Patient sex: M
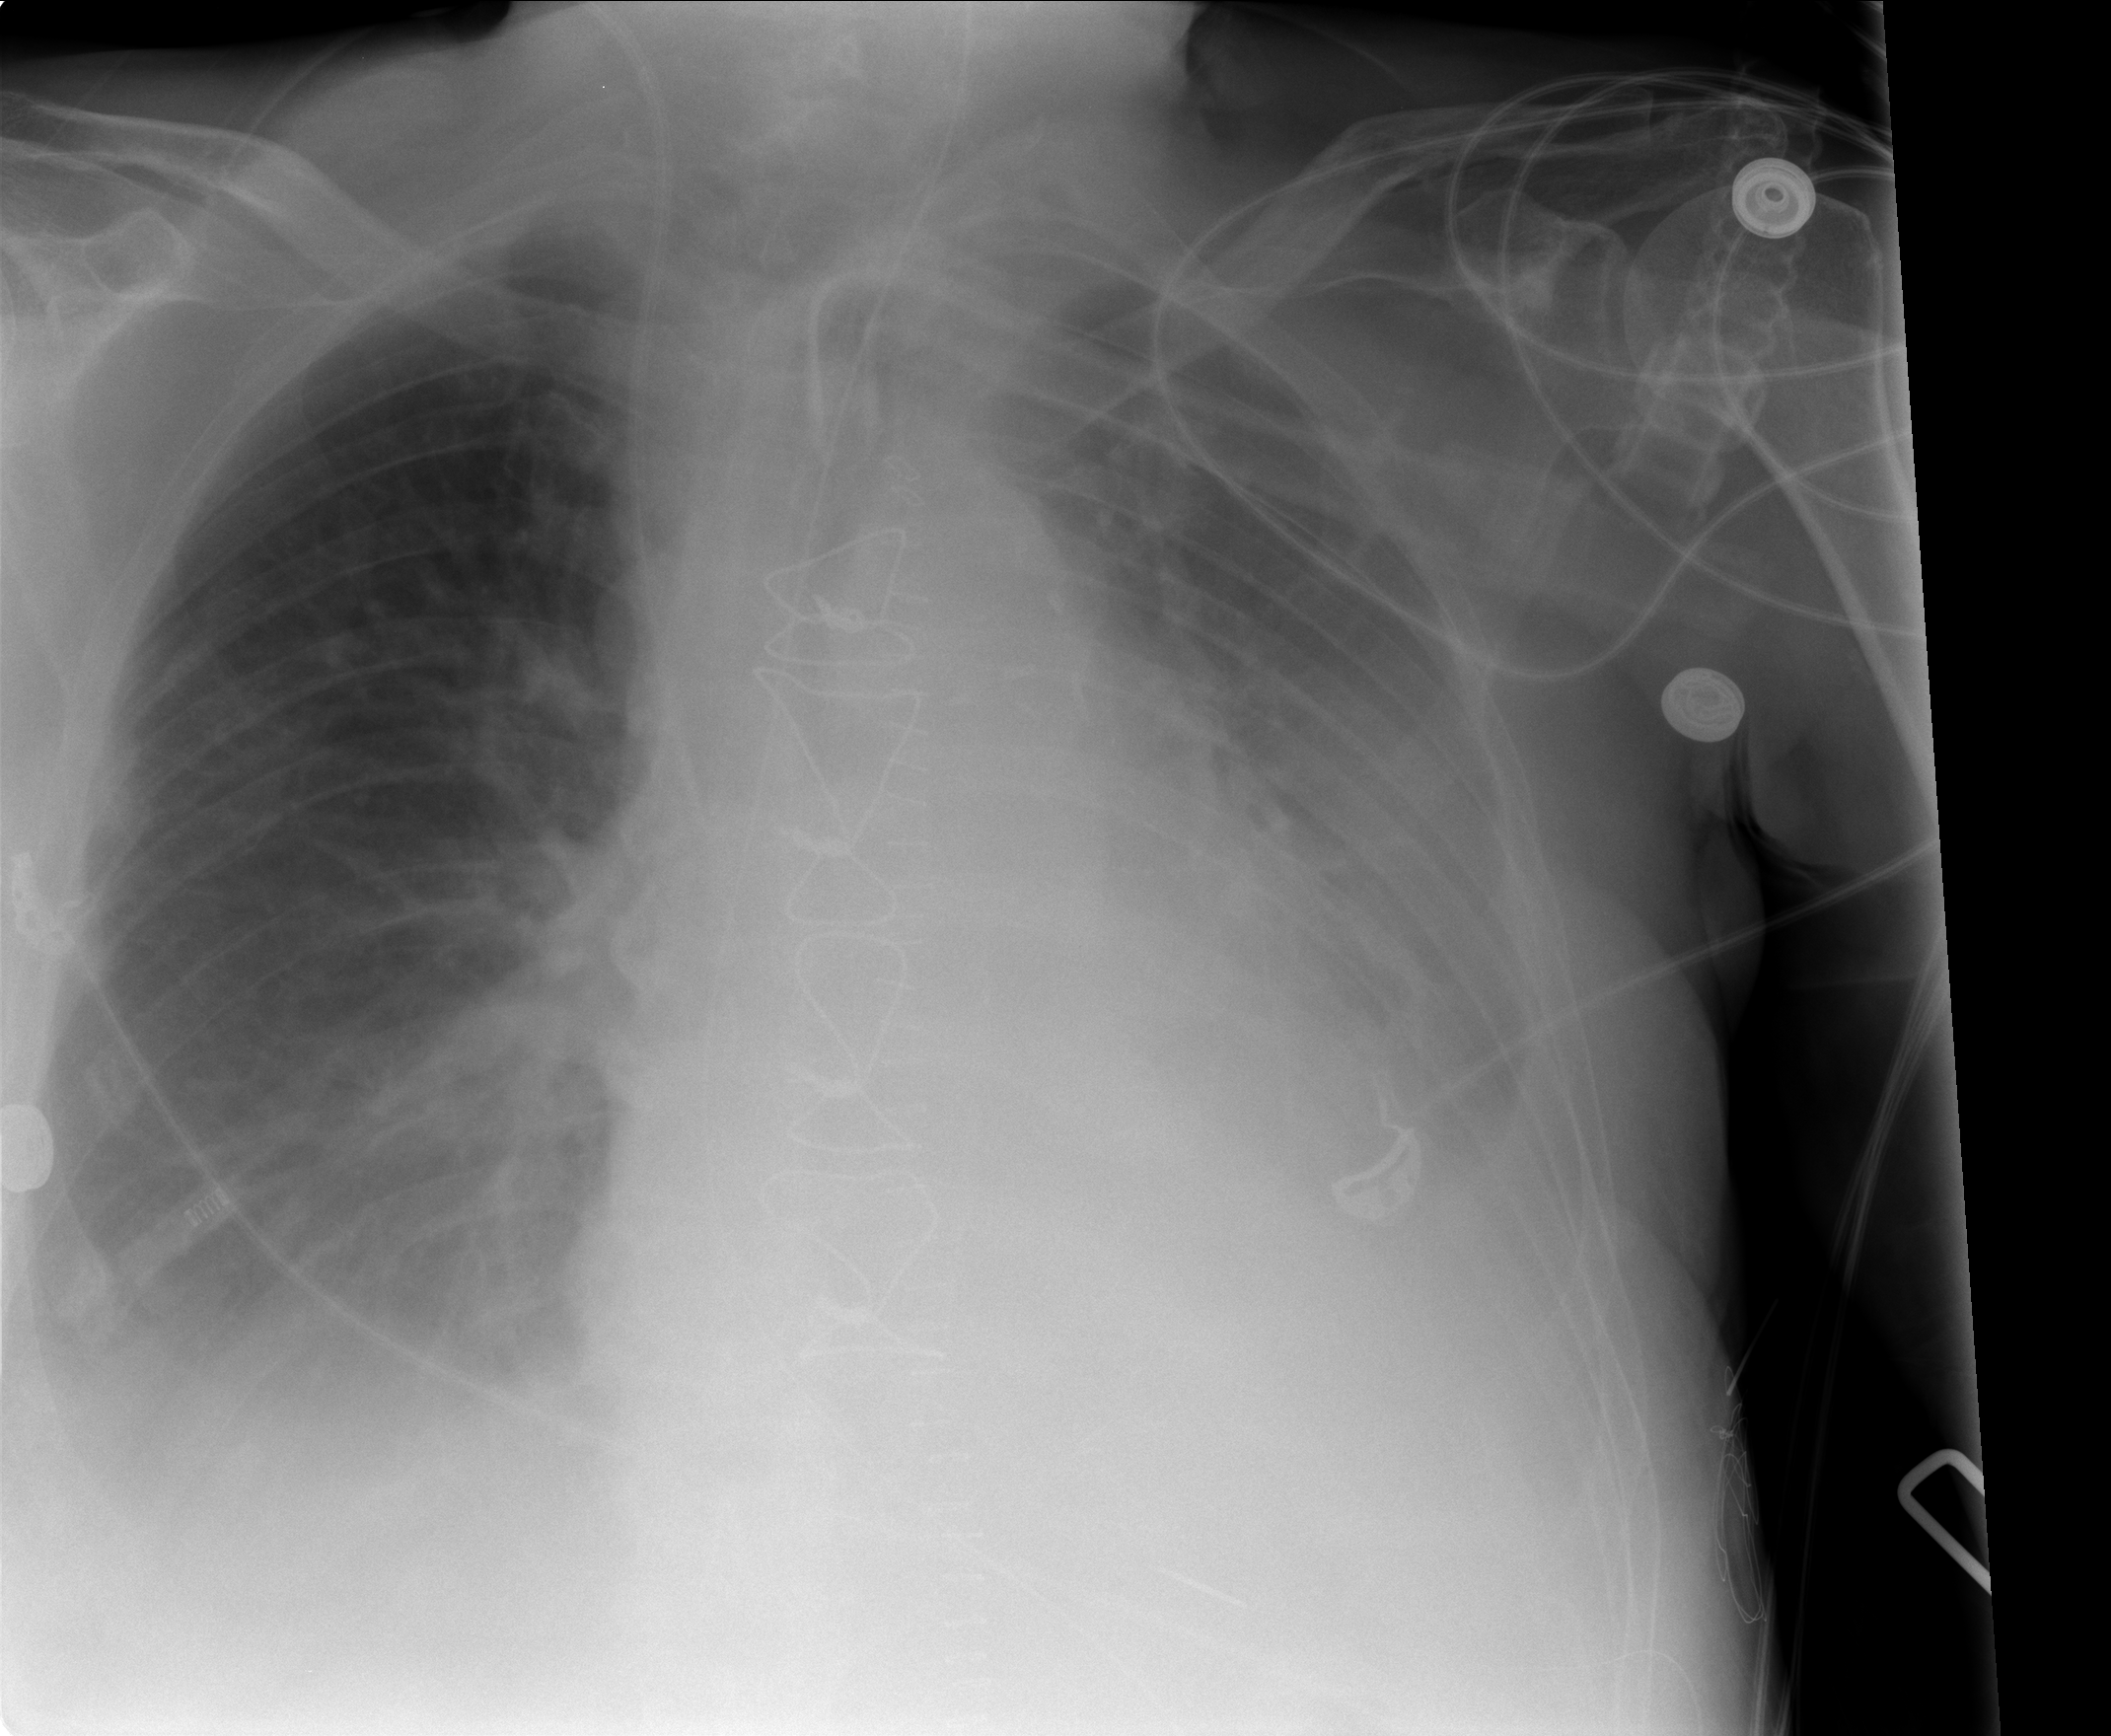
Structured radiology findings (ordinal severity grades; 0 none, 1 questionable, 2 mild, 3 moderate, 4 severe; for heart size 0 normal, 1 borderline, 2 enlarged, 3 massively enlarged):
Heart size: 3
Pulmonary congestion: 2
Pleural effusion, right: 1
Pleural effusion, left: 3
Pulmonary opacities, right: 0
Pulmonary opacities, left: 0
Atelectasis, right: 2
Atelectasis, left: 3